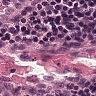
Metastatic tissue present: no